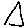
Label: triangle